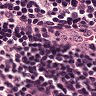
Metastatic tissue present: no